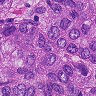
Metastatic tissue present: yes